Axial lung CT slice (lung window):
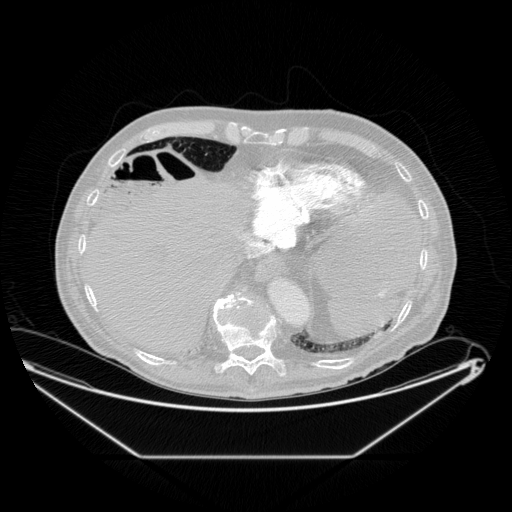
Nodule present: no